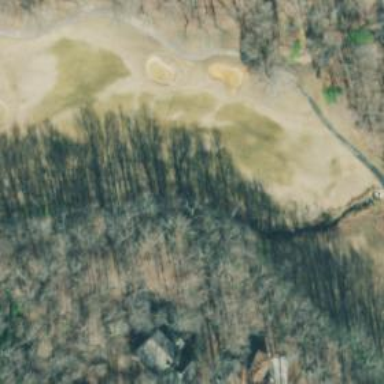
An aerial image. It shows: Golf course.